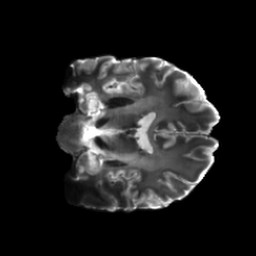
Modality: T2w
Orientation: coronal
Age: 30
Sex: male
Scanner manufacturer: siemens
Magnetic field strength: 6.98 T
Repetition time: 7.776 s
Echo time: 0.076 s